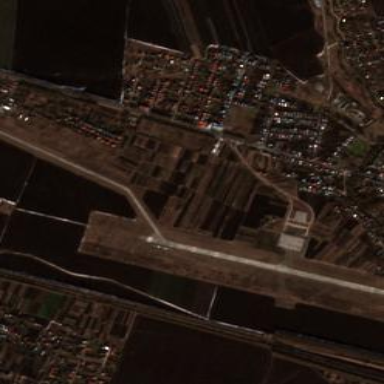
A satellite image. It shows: Asphalt taxiway at the airport.